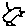
Label: bird